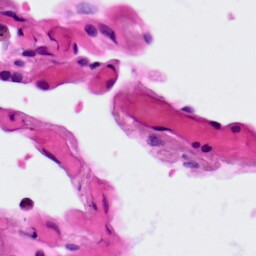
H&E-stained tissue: Lung